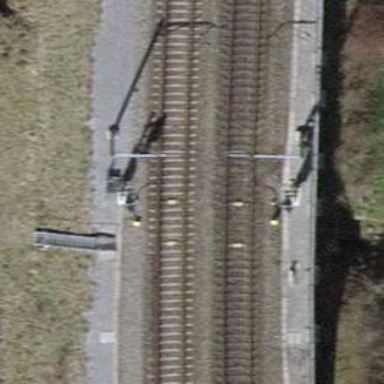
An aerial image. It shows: Railway signal.